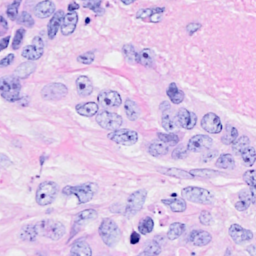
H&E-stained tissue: Breast